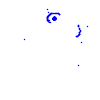
Particle: pion